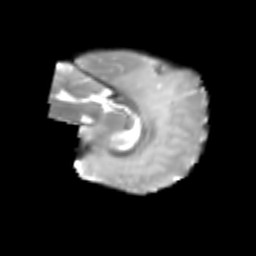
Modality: T2w
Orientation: sagittal
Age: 6
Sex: female
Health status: healthy